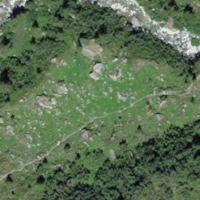
EUNIS habitat code: 31
Species observed at this site:
Rumex alpinus